Question: I notice on many SVG builder tools that almost each element can be resized and rotated. As shown below

What is the most common way to implement that whenever an element whenever is clicked, a bordering line will appear a long side with the small rectangles used for resizing as well as rotating ?
Are these objects "hidden" by default and only visible during mouse click ? Or they have to be drawn on every 'mousedown' and removed on every 'mouseup' ?
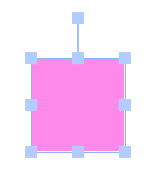
Answer: > Are these objects "hidden" by default and only visible during mouse
click ?
Unless you're using a library that provides that functionality i.e <URL>, then no you have to draw that selection rectangle yourself.
---
All the tools you see floating around essentially have code somewhere to create this rectangle you see exactly on top of the selected item - this rectangle is called the visible <URL> method.
The returned bounding box gives you all the information you need('x', 'y' , 'width', 'height') to draw that yourself.
Typically you have a canvas on which you work (might be a '<div>', might be an SVG rectangle etc...) - the concept is not exclusive to HTML5 canvas.
- -
Here is a snippet I've made for this which also allows multi-selection by holding 'Shift'.
'''
const svgns = 'http://www.w3.org/2000/svg'
// Draw selection box if we click on one or more elements.
$('.element').click(function() {
const bbox = $(this)[0].getBBox()
if (shiftKeyDown) {
drawSelectionRect(bbox.x, bbox.y, bbox.width, bbox.height)
return
}
$('.selectionRect').remove()
drawSelectionRect(bbox.x, bbox.y, bbox.width, bbox.height)
})
// Remove selection box(es) if we click on empty area.
$('#svgCanvas').click(() => {
$('.selectionRect').remove()
})
// Helper function which draws a selection box.
const drawSelectionRect = (x, y, width, height) => {
var rect = document.createElementNS(svgns, 'rect')
rect.setAttributeNS(null, 'x', x)
rect.setAttributeNS(null, 'y', y)
rect.setAttributeNS(null, 'height', height)
rect.setAttributeNS(null, 'width', width)
rect.setAttributeNS(null, 'stroke-width', '2px')
rect.setAttributeNS(null, 'stroke', 'red')
rect.setAttributeNS(null, 'fill', 'none')
rect.setAttributeNS(null, 'stroke-dasharray', '5,1')
rect.setAttributeNS(null, 'class', 'selectionRect')
document.getElementById('workarea').appendChild(rect)
}
// Determine if Shift key is being pressed.
let shiftKeyDown = false
$(document).keydown(e => {
if (e.keyCode == 16) {
shiftKeyDown = true
}
})
$(document).keyup(e => {
shiftKeyDown = false
})
'''
'''
#container {
display: block;
height: 320px;
background-color: #eee;
}
.element {
cursor: pointer;
}
'''
'''
<script src="https://ajax.googleapis.com/ajax/libs/jquery/2.1.0/jquery.min.js"></script>
<ul>
<li>Click on any element to draw it's selection box.</li>
<li>Hold down "Shift" to allow multi-selection.</li>
<li>Click anywhere else on the canvas to remove selections.</li>
</ul>
<div id="container">
<svg id="workarea" width="100%" height="100%">
<rect id="svgCanvas" width="100%" height="100%" x="0" y="0" style="fill:transparent"/>
<rect class="element" width="100" height="100" x="50" y="100" style="fill:#009688;" />
<rect class="element" width="75" height="100" x="250" y="150" style="fill:#009688;" />
</svg>
</div>
'''